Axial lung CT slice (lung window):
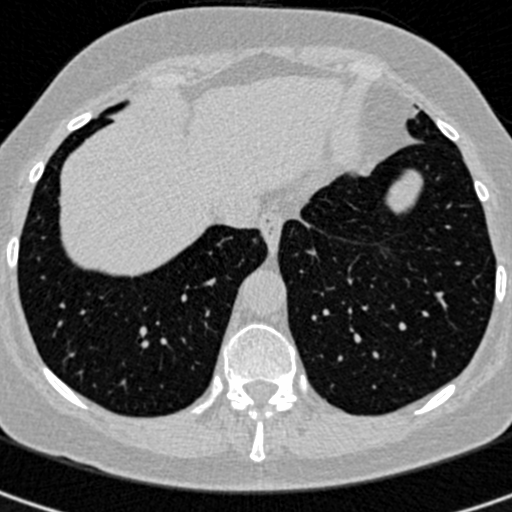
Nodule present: no